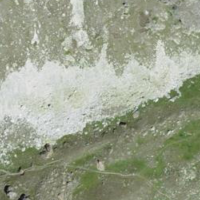
EUNIS habitat code: 31
Species observed at this site:
Saxifraga exarata
Viola calcarata